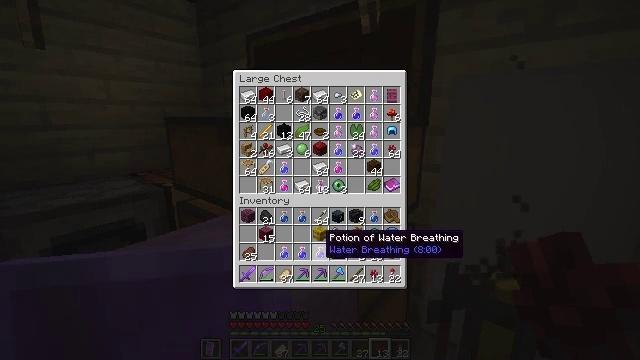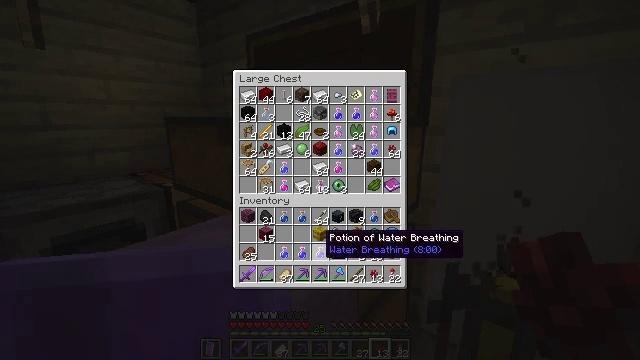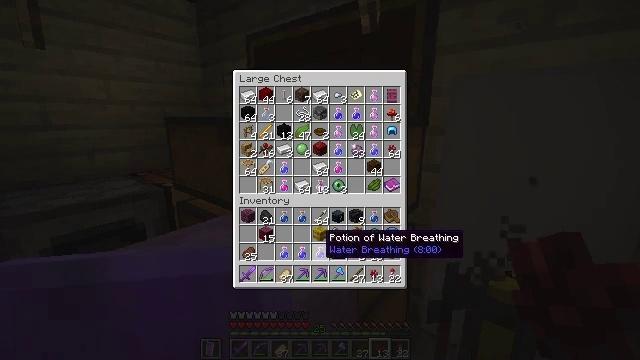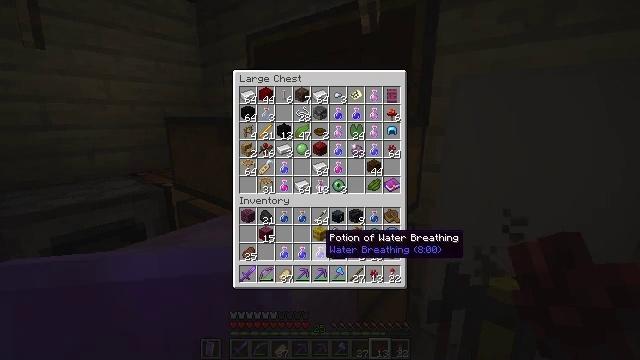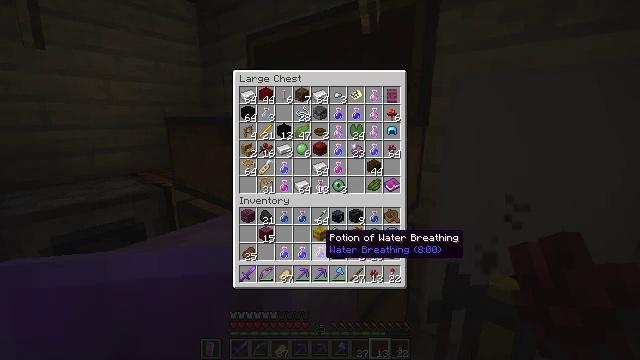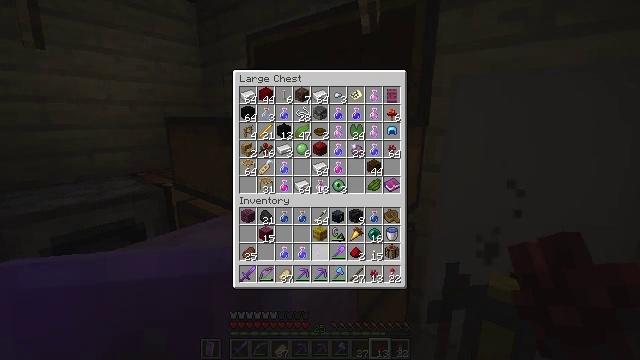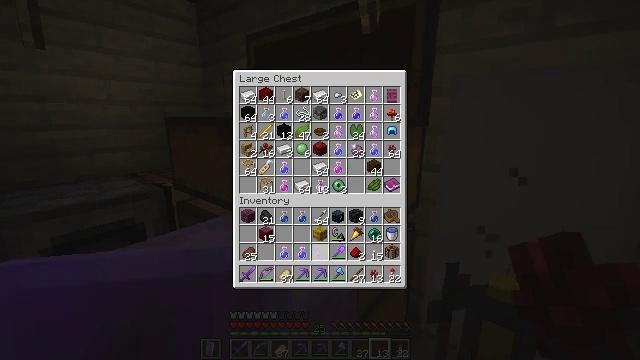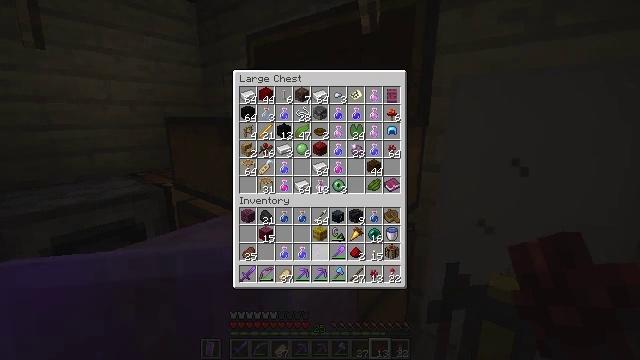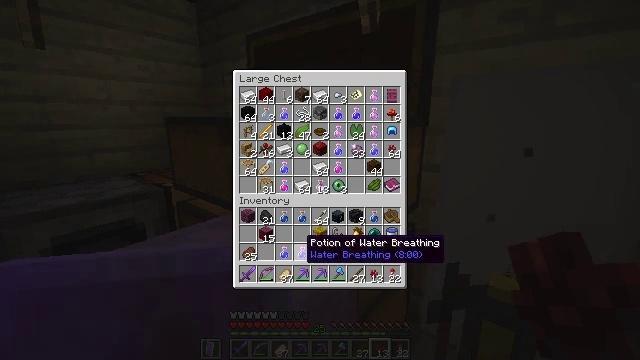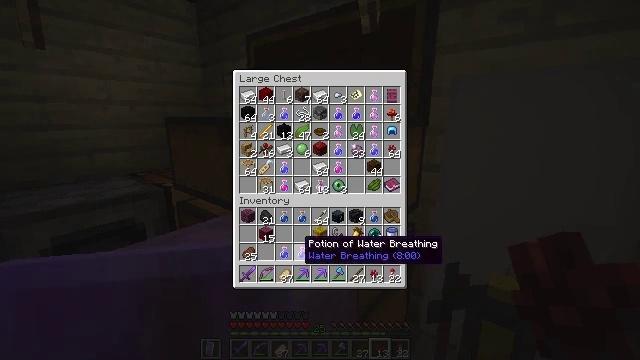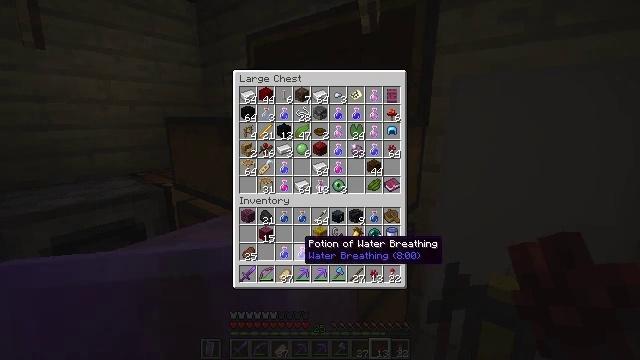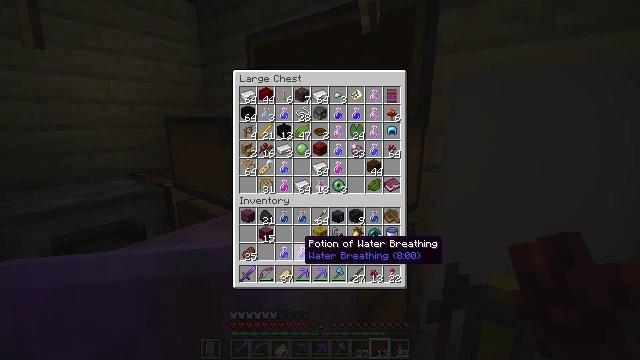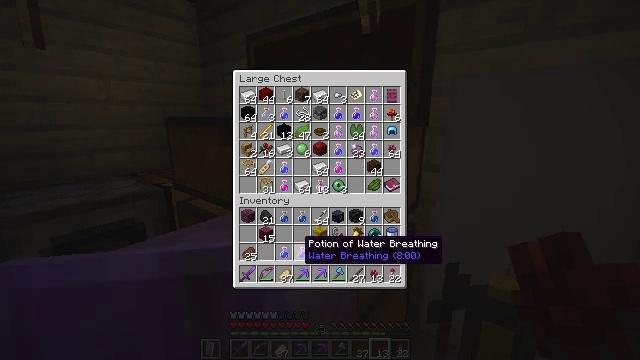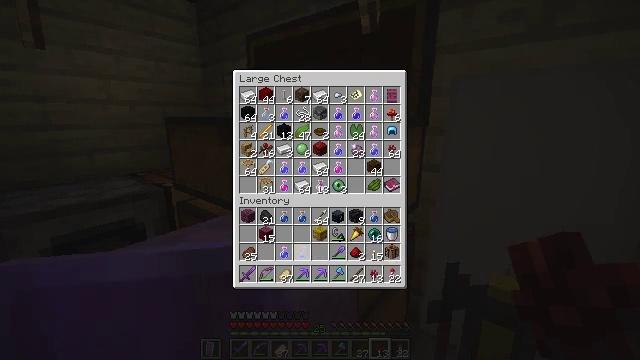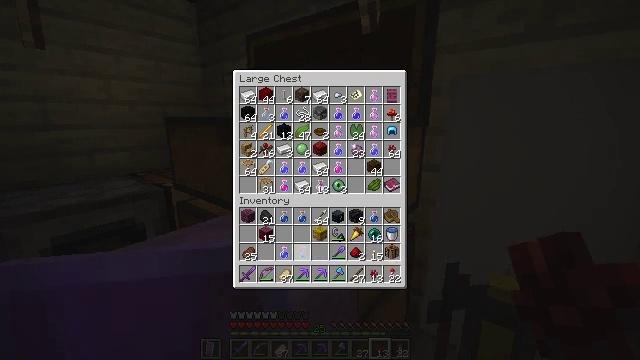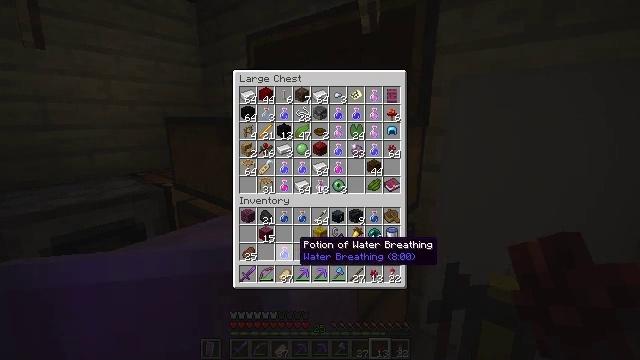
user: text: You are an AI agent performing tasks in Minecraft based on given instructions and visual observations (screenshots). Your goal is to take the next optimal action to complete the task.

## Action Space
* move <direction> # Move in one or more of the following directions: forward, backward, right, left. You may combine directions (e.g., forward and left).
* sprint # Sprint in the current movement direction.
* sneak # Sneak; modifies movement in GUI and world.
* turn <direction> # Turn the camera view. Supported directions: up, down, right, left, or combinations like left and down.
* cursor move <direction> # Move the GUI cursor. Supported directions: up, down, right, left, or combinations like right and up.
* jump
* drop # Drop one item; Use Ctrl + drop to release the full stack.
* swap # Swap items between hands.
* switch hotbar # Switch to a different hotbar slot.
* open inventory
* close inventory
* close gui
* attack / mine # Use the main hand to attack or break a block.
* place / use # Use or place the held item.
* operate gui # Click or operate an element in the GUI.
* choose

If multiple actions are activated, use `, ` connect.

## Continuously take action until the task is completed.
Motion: motion action
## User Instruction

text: Use crimson stems to create crimson planks.
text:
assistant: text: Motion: sneak
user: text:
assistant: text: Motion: sneak
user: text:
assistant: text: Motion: sneak
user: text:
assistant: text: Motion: sneak
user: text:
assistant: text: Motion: sneak, attack / mine
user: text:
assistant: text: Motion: sneak, attack / mine
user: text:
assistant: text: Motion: sneak, attack / mine
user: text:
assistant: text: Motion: sneak, turn left
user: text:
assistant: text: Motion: sneak
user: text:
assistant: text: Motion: sneak
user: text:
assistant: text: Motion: sneak
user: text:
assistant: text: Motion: sneak
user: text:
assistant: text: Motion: sneak, attack / mine
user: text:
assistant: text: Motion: sneak, attack / mine
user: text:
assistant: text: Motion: sneak
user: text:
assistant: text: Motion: sneak
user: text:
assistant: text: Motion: sneak
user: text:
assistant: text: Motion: sneak
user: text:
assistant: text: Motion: sneak, attack / mine
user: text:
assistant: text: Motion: sneak, attack / mine
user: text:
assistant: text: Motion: sneak
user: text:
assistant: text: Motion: no_op
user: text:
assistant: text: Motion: no_op
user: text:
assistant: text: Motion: no_op
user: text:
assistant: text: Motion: no_op
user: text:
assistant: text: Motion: no_op
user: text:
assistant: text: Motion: no_op
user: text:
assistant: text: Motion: no_op
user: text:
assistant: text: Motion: no_op
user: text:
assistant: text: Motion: no_op